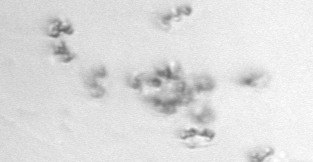
Label: Phaeocystis